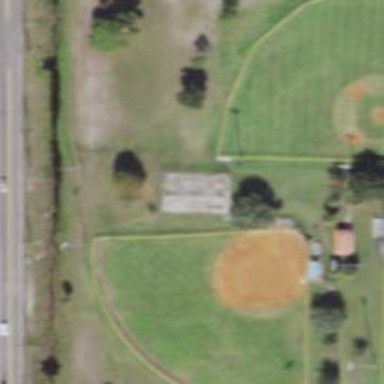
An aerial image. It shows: Batting cage on pitch used for leisure sports.